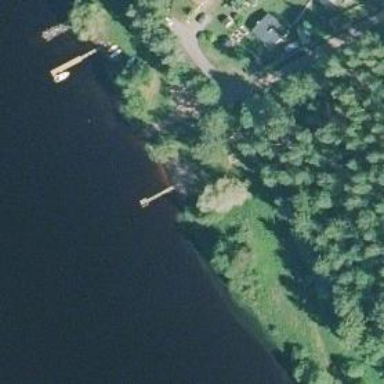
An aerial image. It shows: Swimming area within leisure land.